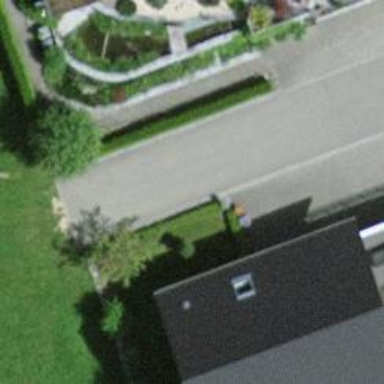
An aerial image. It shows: Hedge acting as barrier.